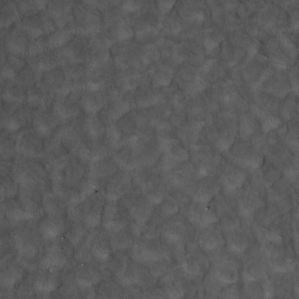
Label: non_frost